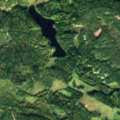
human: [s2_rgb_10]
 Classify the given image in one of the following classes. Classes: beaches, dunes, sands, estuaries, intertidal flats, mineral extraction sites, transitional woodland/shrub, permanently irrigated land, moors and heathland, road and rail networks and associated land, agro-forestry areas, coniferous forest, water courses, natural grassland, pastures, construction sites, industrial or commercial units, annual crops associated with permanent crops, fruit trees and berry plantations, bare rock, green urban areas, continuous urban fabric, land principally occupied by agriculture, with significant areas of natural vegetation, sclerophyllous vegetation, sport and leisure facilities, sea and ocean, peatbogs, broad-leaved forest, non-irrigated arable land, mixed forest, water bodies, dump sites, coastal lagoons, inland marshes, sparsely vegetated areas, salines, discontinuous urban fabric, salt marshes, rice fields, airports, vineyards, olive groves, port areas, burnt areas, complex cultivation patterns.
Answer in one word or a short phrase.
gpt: coniferous forest, transitional woodland/shrub